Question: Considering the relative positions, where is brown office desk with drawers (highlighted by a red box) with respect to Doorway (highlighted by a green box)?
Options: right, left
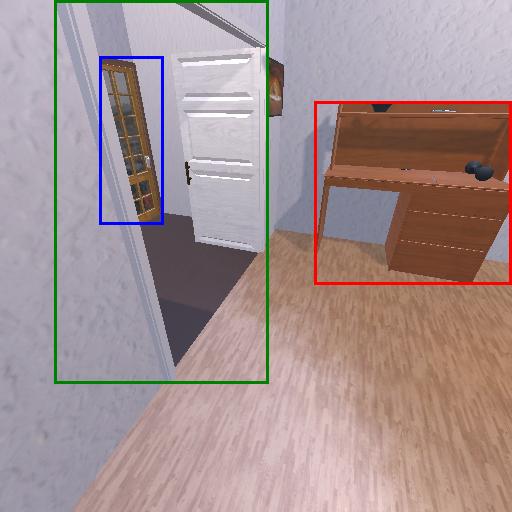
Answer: right